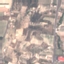
Land use / land cover: PermanentCrop